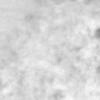
Label: no_change